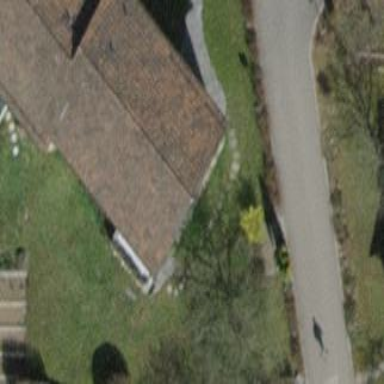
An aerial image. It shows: Building with pitched roof.